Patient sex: M
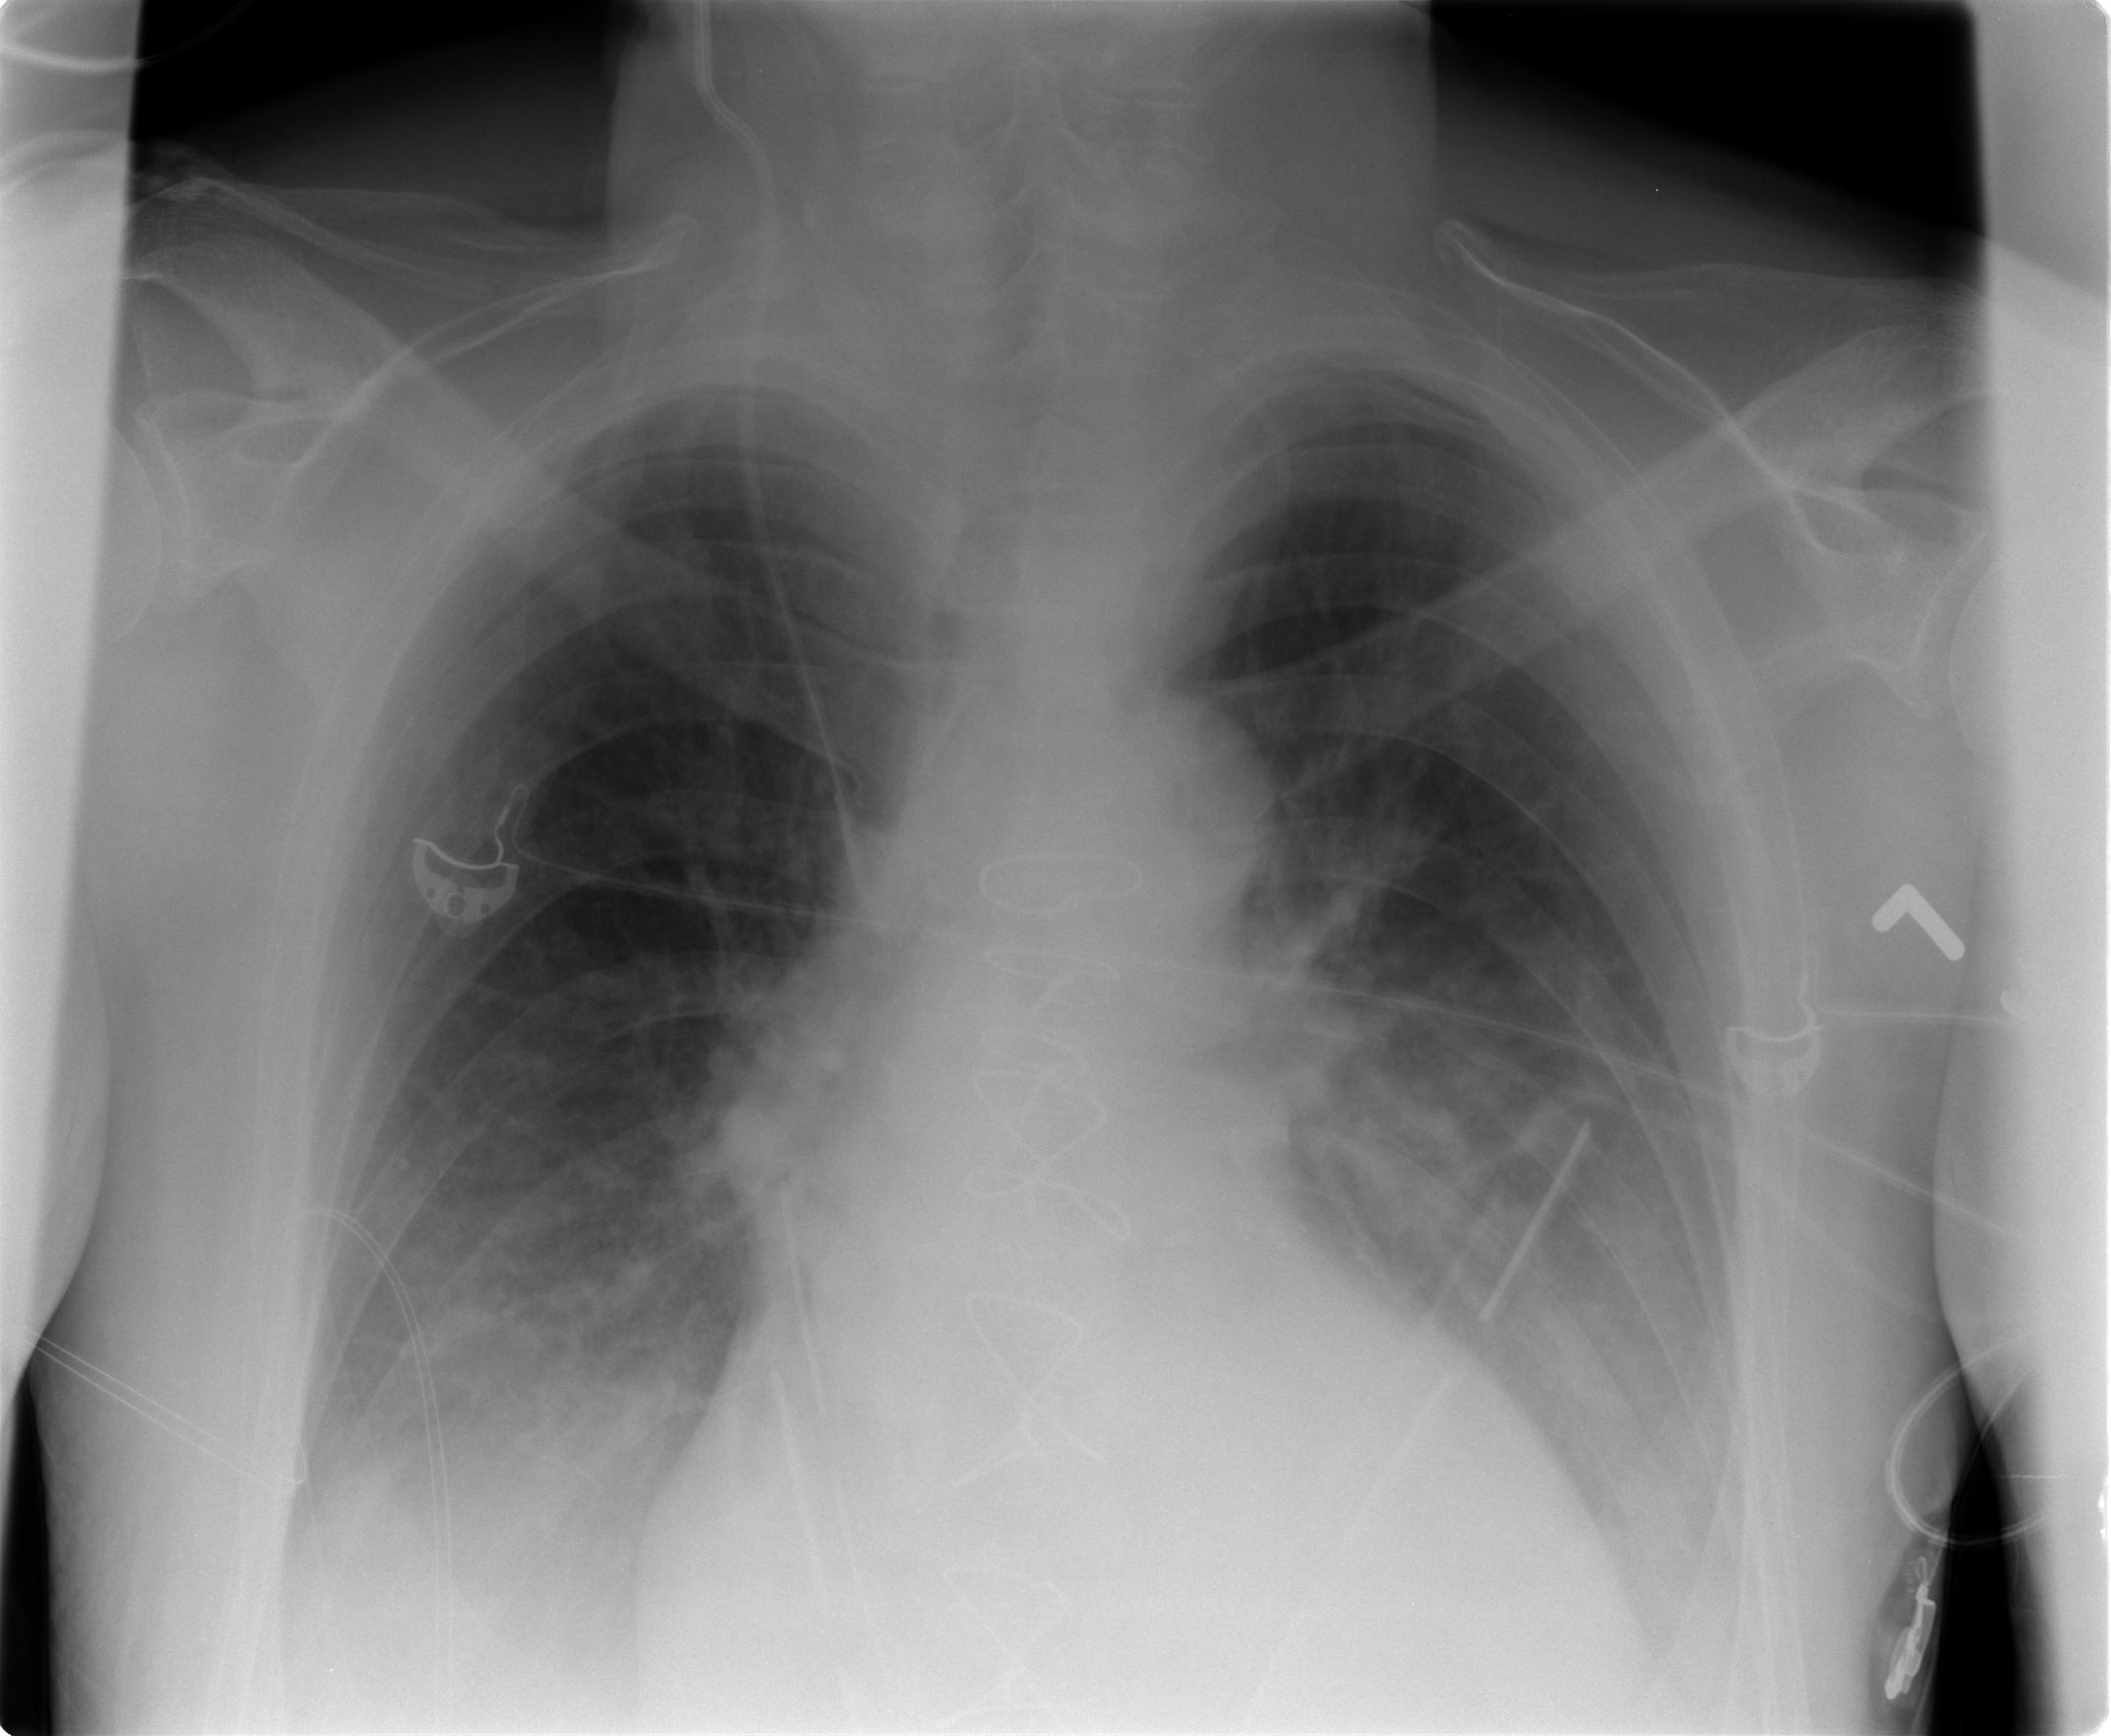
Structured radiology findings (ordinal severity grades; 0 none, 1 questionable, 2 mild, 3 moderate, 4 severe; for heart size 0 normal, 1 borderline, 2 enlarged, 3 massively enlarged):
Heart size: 2
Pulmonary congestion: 2
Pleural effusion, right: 2
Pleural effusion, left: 2
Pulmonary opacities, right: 0
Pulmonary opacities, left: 1
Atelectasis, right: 2
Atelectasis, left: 2